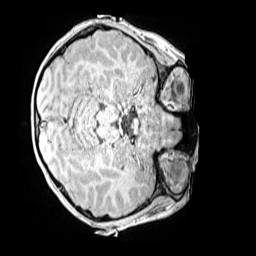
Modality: MP2RAGE
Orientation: axial
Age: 10
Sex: male
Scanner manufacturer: siemens
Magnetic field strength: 3 T
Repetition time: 4 s
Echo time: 0.00299 s